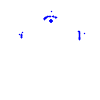
Particle: proton